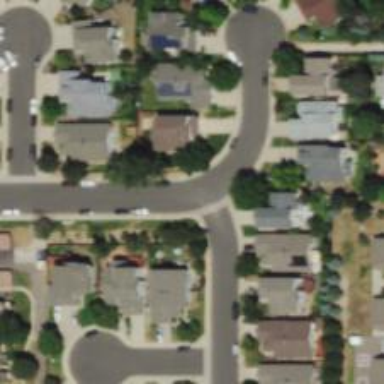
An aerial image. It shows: Smooth asphalt road in residential area.